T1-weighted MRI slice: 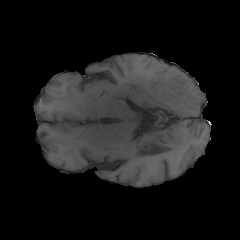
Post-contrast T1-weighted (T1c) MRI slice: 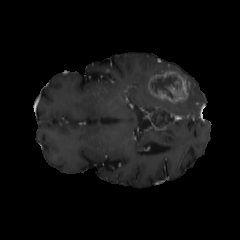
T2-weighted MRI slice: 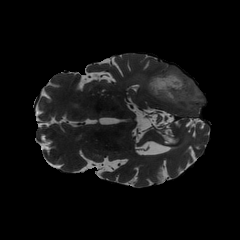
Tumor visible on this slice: yes